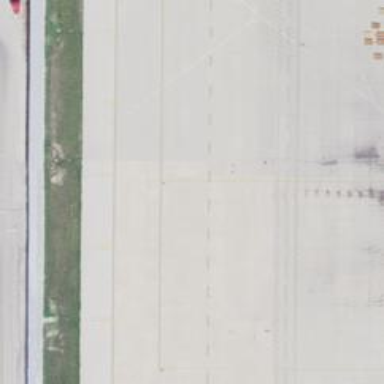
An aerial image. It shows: View of taxiway at the airport.